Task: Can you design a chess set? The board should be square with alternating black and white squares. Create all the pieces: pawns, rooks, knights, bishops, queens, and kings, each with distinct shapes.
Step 2263:
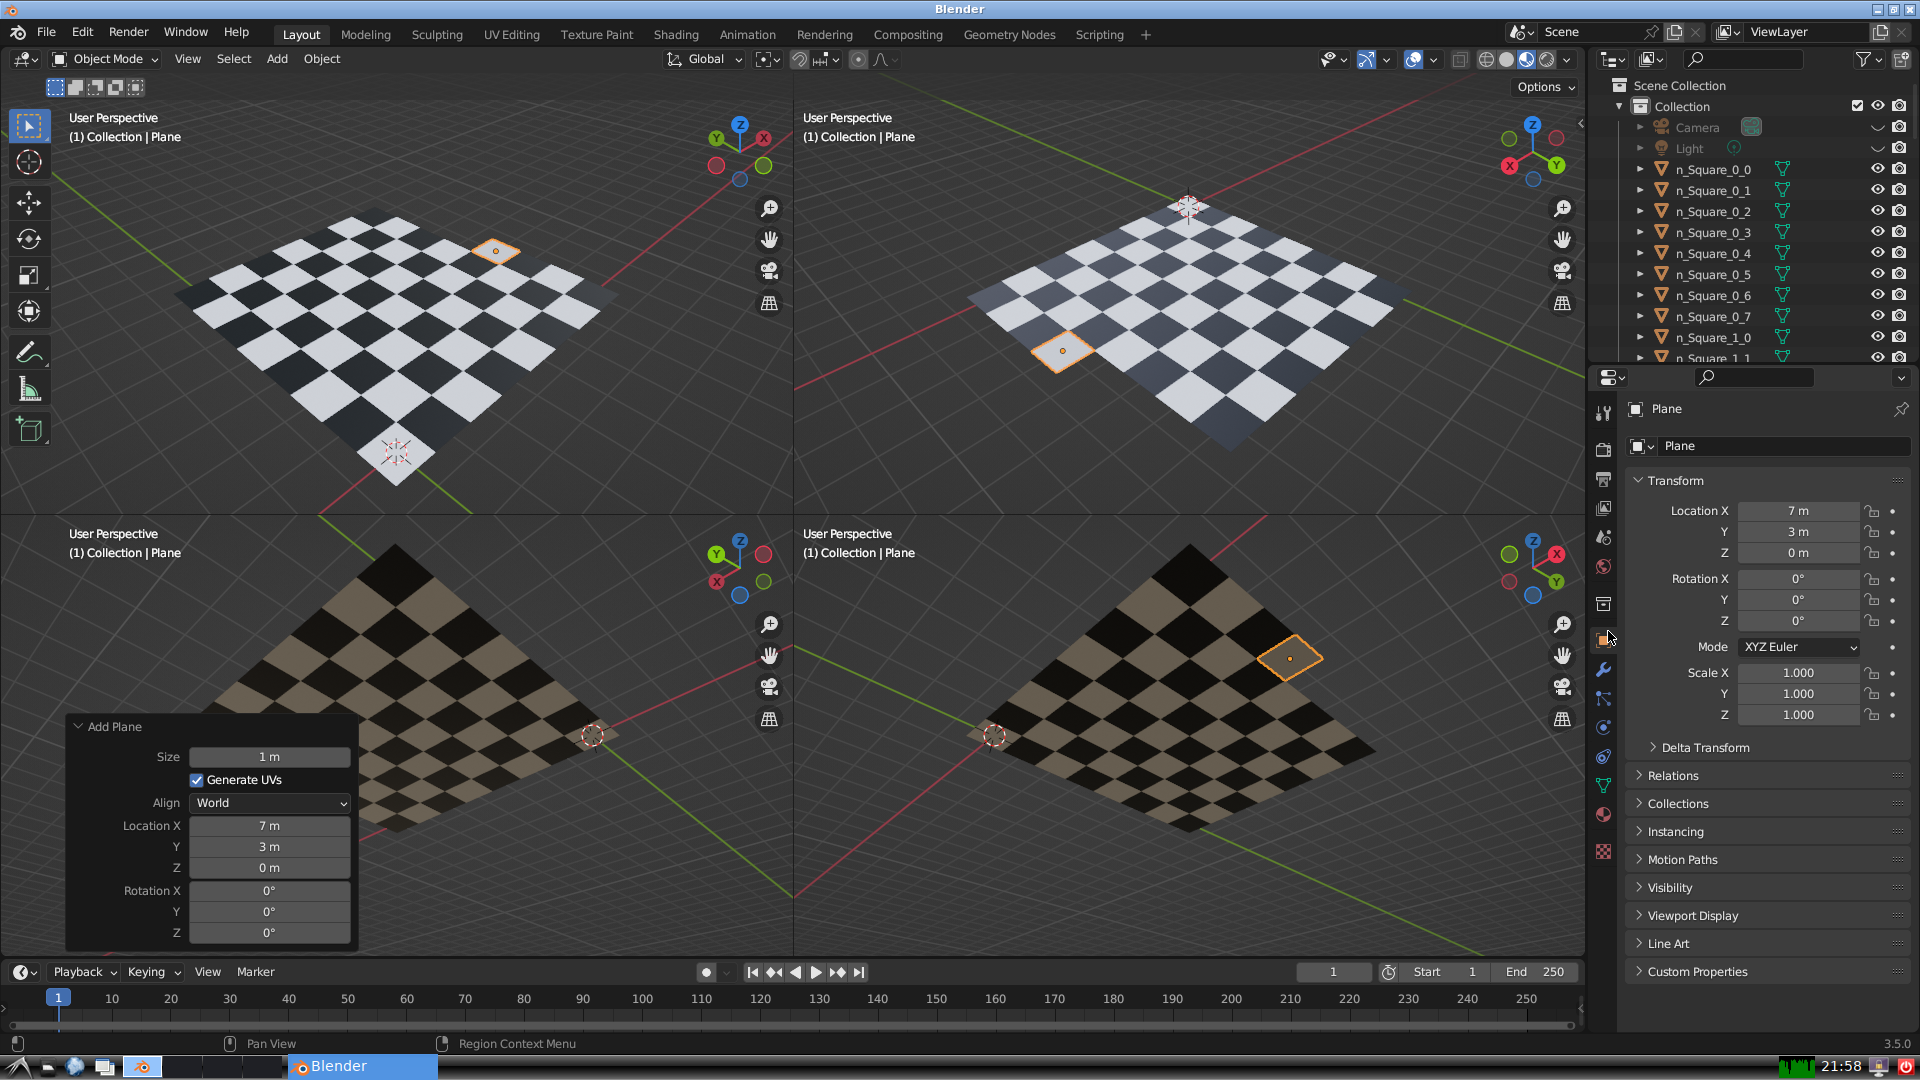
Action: {"mouse_move": [1732, 445]}